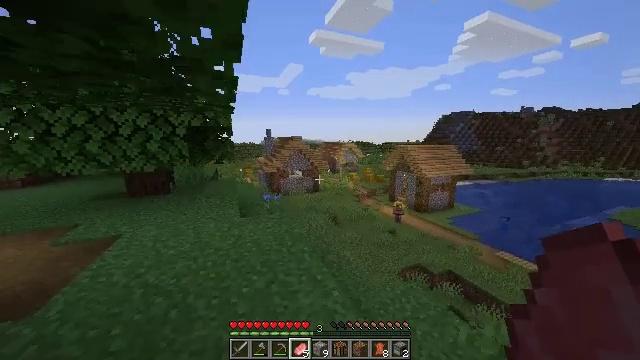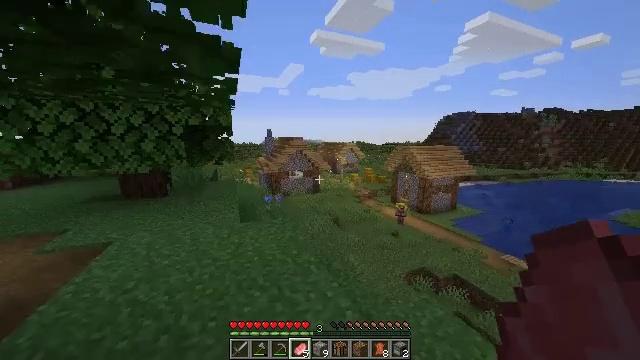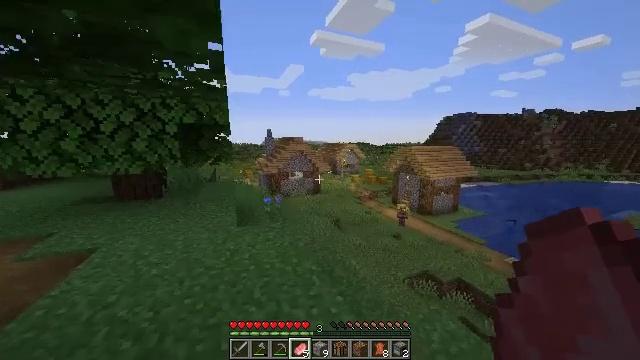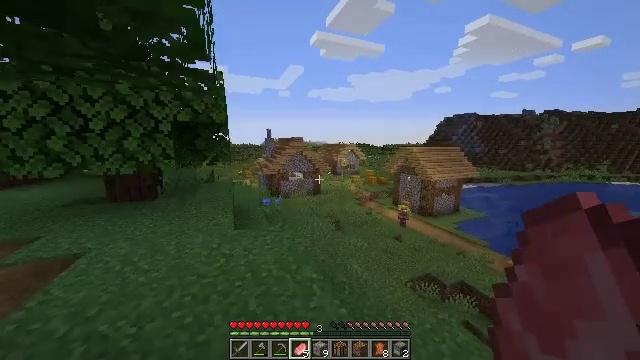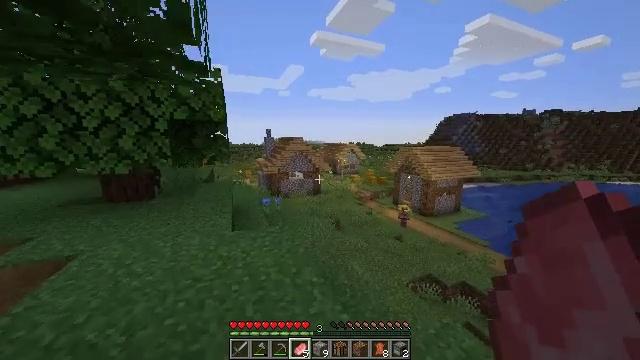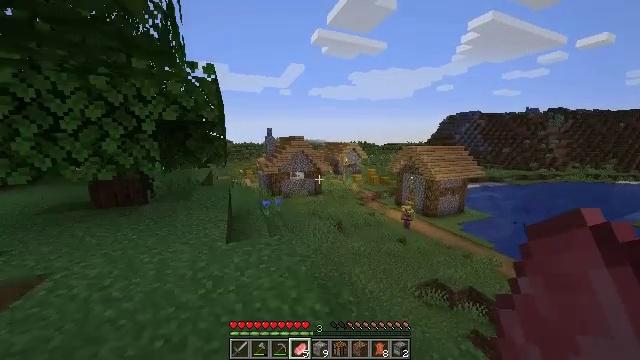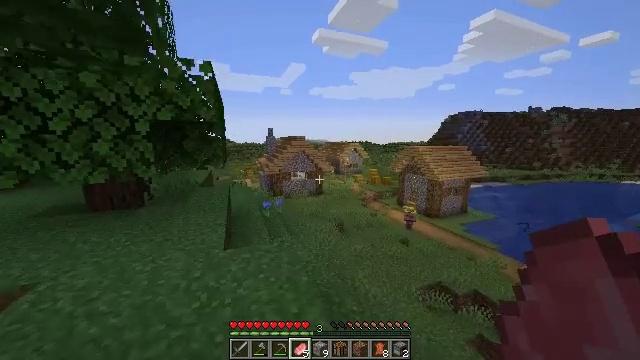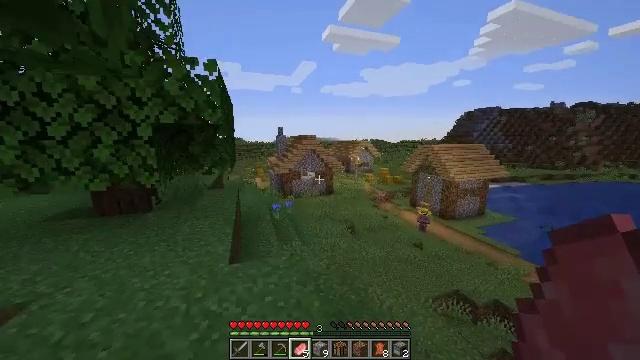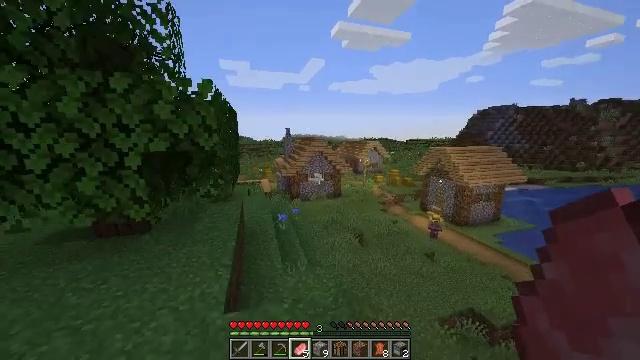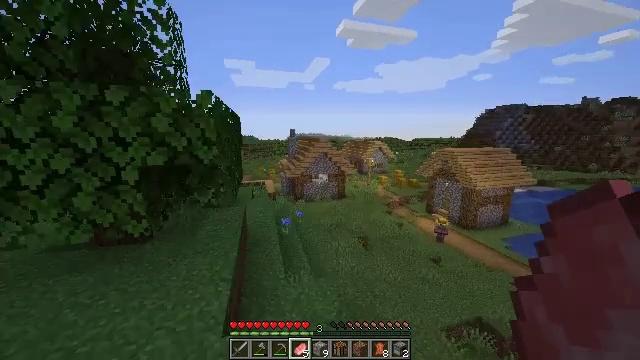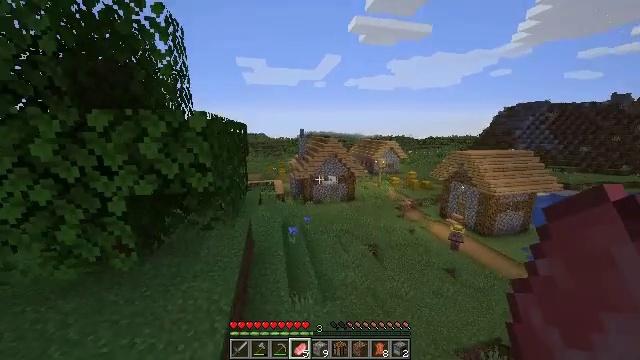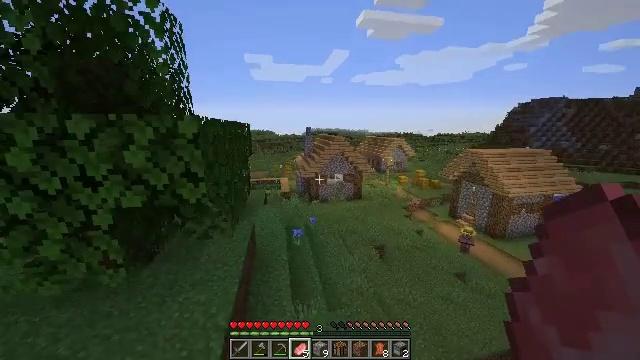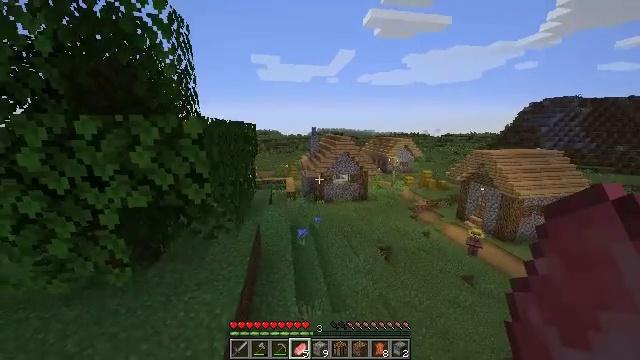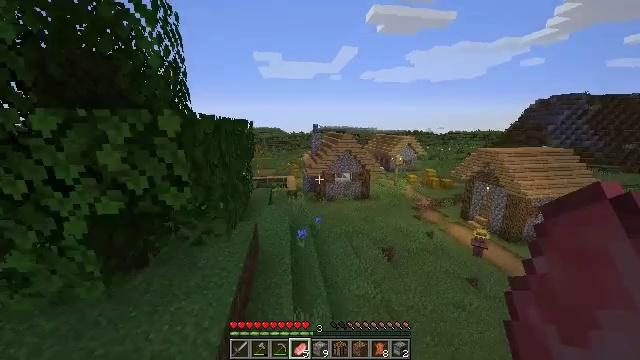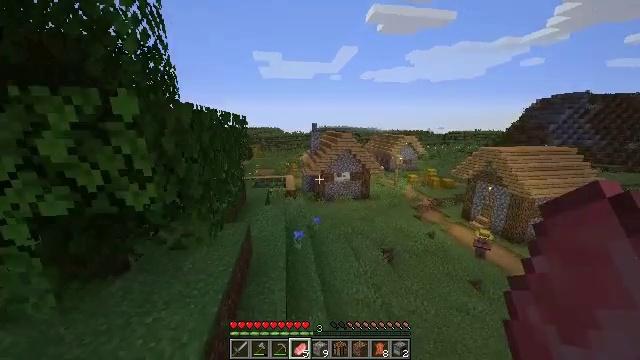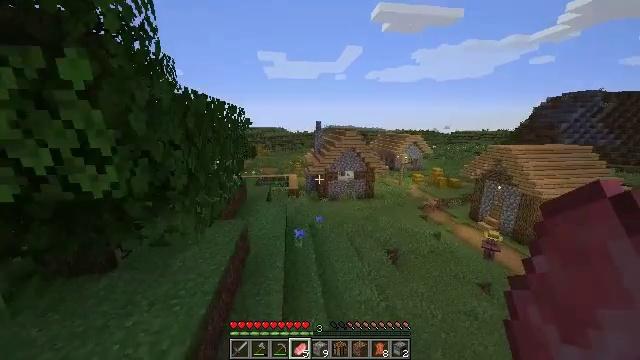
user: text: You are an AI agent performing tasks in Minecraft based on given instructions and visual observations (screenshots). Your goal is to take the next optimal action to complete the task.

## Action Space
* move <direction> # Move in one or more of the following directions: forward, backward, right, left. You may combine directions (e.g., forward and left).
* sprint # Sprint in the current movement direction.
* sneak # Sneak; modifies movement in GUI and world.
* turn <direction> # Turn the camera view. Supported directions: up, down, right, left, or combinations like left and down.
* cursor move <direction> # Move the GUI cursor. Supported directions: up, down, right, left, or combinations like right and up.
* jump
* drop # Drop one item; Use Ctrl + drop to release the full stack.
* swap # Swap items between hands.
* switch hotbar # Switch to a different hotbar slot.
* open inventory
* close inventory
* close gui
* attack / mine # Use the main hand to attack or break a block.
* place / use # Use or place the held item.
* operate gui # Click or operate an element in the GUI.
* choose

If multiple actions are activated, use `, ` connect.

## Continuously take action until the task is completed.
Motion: motion action
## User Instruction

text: Break the blast furnace block.
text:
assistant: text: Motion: move forward
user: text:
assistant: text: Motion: move forward
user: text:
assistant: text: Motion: move forward
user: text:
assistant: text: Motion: move forward
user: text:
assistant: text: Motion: move forward
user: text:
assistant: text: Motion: move forward
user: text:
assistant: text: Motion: move forward, turn left, jump
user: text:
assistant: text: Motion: move forward, turn left, jump
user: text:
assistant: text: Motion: move forward, turn left, jump
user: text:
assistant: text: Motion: move forward, turn left, jump
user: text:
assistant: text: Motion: move forward, turn left, jump
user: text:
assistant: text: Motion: move forward and move right, turn left, jump
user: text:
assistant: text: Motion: move forward and move right, jump
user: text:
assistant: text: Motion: move forward and move right, jump
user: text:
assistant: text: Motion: move forward and move right, turn left, jump
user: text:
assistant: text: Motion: move forward and move right, turn left, jump
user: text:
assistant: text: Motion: move forward, turn left, jump
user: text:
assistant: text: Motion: move forward and move left, turn left, jump
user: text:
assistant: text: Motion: move forward and move left, turn left, jump
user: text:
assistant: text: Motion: move forward and move left, jump
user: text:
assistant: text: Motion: move forward and move left, turn left, jump
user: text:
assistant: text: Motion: move forward and move left, jump
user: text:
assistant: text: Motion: move forward and move left, jump
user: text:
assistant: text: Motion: move forward and move left, jump
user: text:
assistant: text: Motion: move forward, jump
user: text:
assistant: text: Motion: move forward, jump
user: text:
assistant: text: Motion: move forward, jump
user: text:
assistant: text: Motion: move forward, jump
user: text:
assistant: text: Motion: move forward, turn left, jump
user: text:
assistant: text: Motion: move forward, turn left, jump